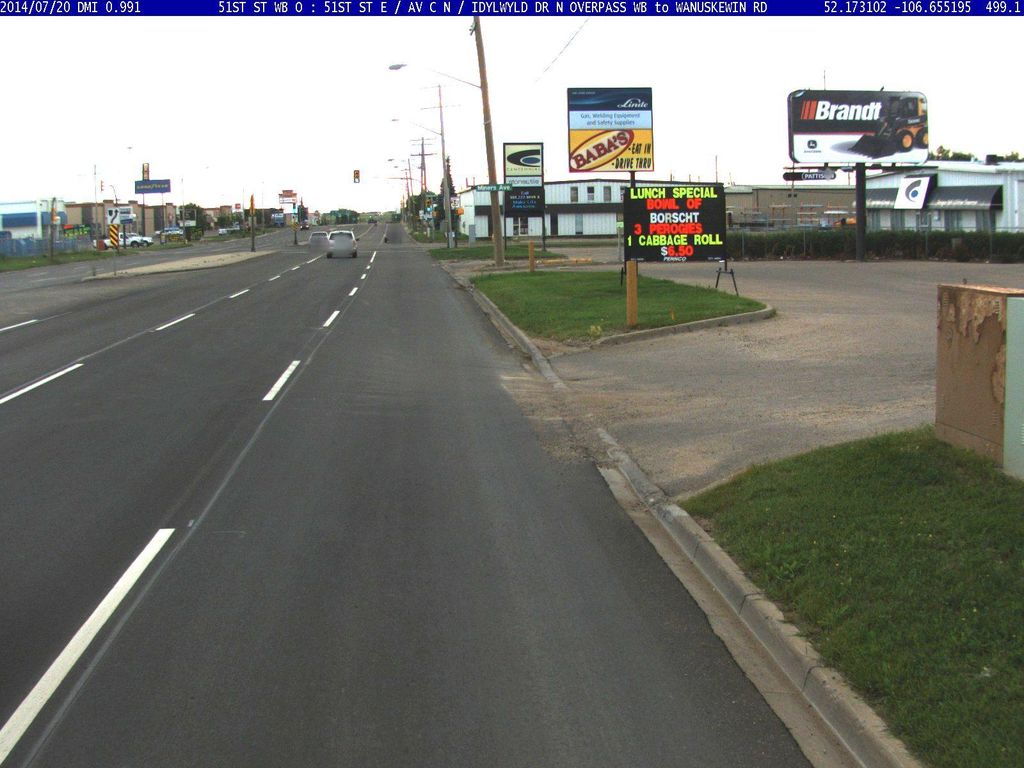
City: saskatoon